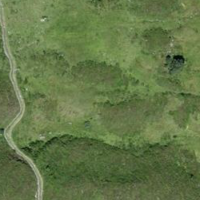
EUNIS habitat code: 23
Species observed at this site:
Alnus alnobetula